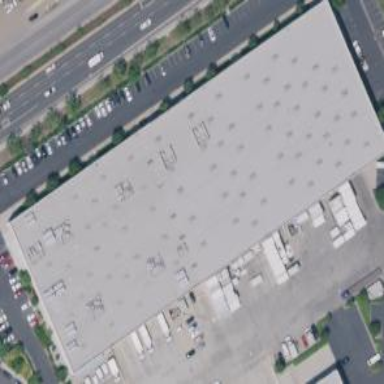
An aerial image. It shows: Industrial building.